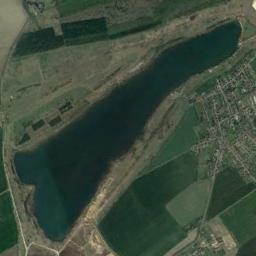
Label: lake